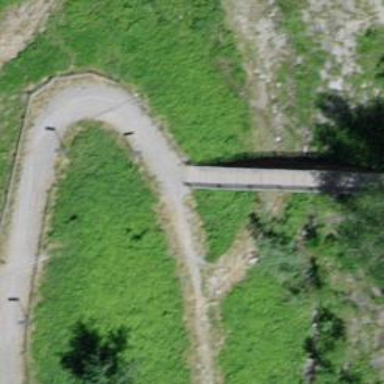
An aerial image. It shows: Path leading to bridge.